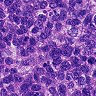
Metastatic tissue present: yes